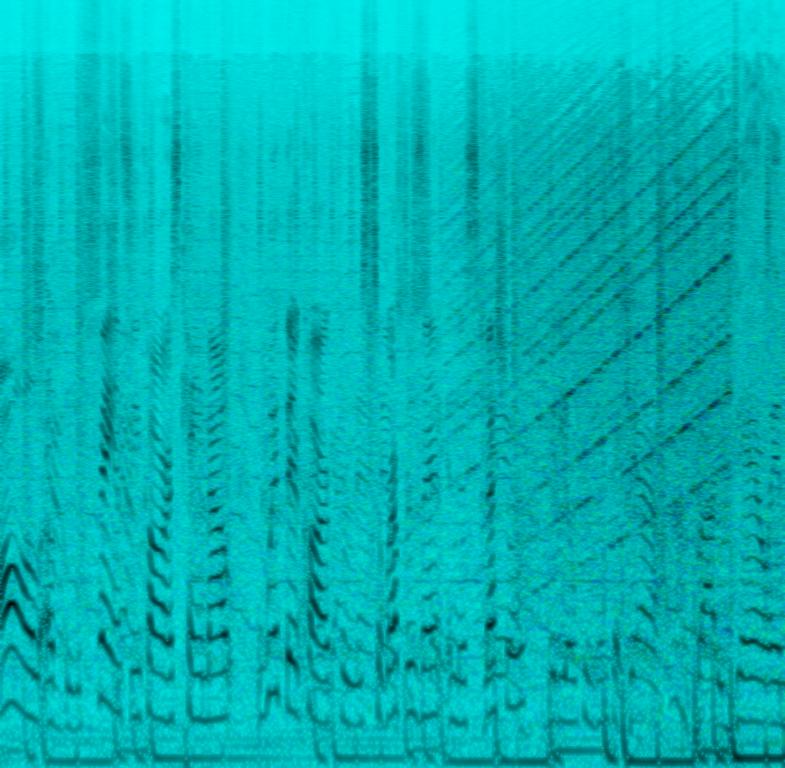
This is an excerpt from a music show. There is a female voice narrating an event that took place. In the background, there is hip-hop music playing. A male vocal can be heard rapping. The melody is being played by a synth sound. There is a strong bass in the piece. The rhythm is played by the electronic drums. This piece could be used as an advertisement jingle for a sportswear or automobile company.